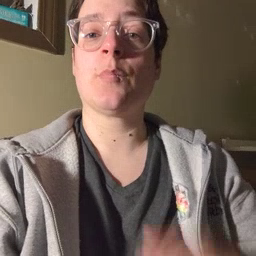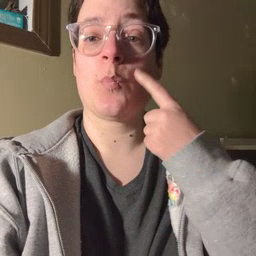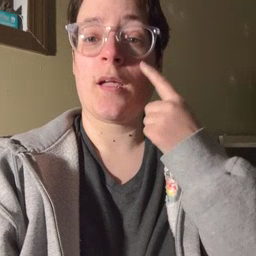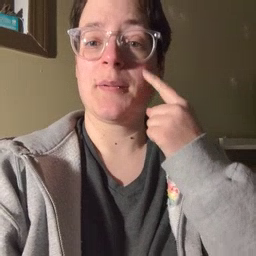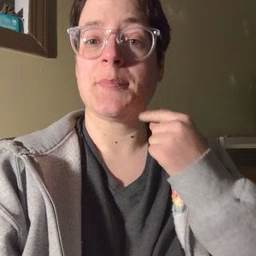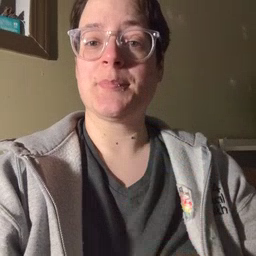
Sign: cry